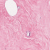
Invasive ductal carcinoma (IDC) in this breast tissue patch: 0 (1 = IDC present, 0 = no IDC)